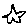
Label: star